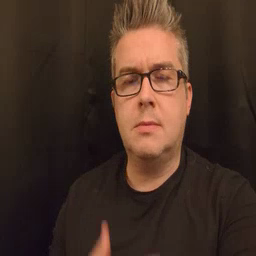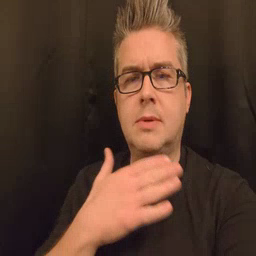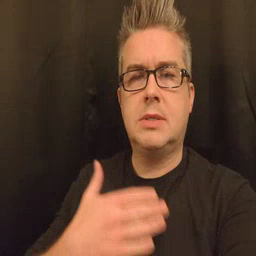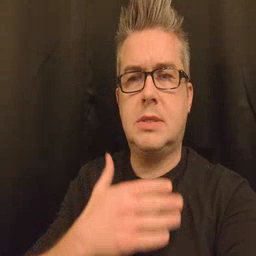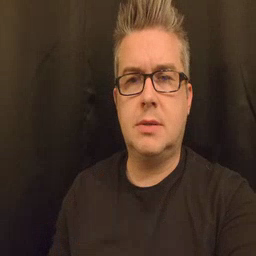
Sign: please